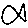
Label: fish